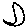
Label: moon